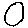
Label: circle